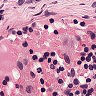
Metastatic tissue present: no